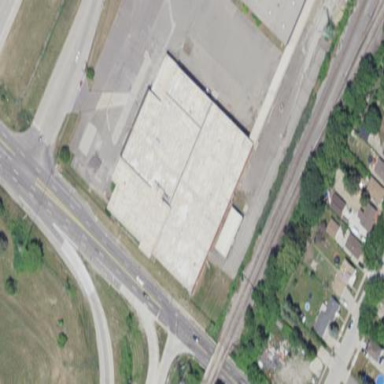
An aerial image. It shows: Warehouse building.